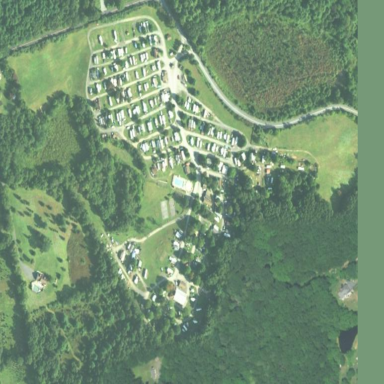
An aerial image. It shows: Campsite designated for tourism.